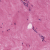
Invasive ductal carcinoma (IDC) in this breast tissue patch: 0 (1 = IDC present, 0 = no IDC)